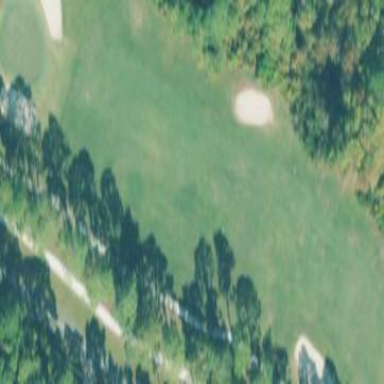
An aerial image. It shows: Golf fairway in the image.